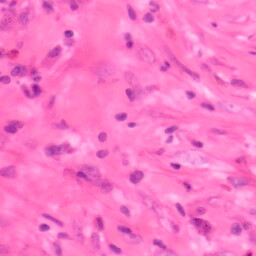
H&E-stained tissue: Colon